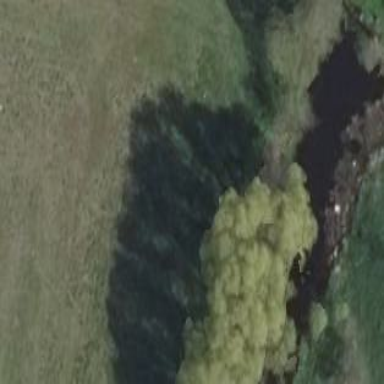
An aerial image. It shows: Serene pond surrounded by nature.